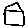
Label: house